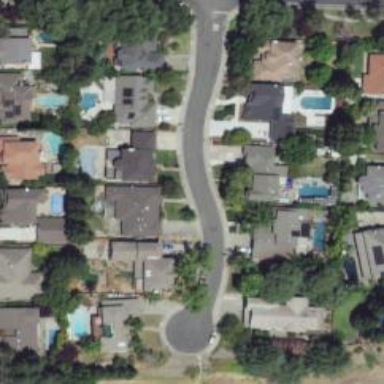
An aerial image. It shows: Residential road.